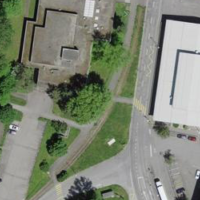
EUNIS habitat code: 54
Species observed at this site:
Chelidonium majus
Humulus lupulus